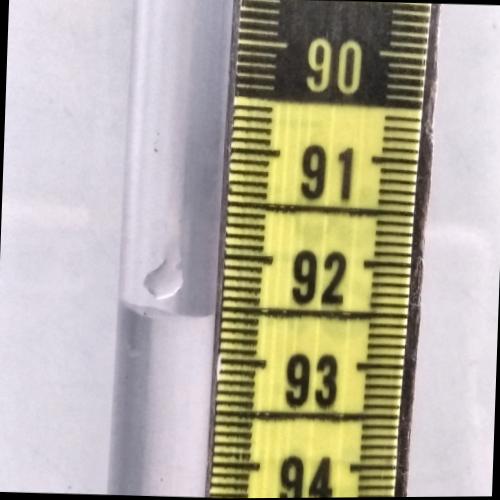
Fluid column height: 92.6 cm